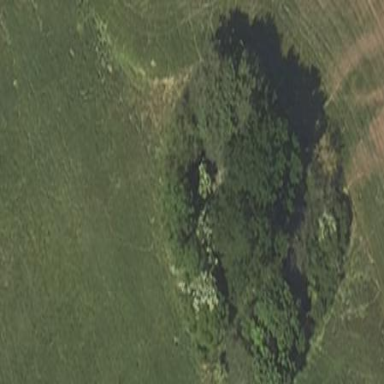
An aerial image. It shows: Woodland consisting of broadleaved trees.